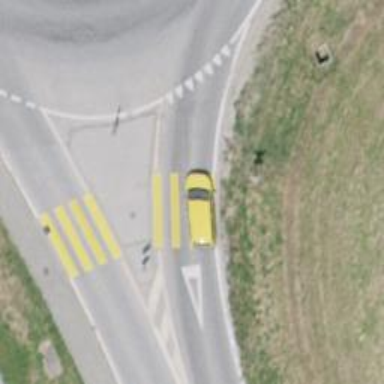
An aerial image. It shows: Zebra crossing with pedestrian island.